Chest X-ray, PA view. Patient: 69 years old, sex M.
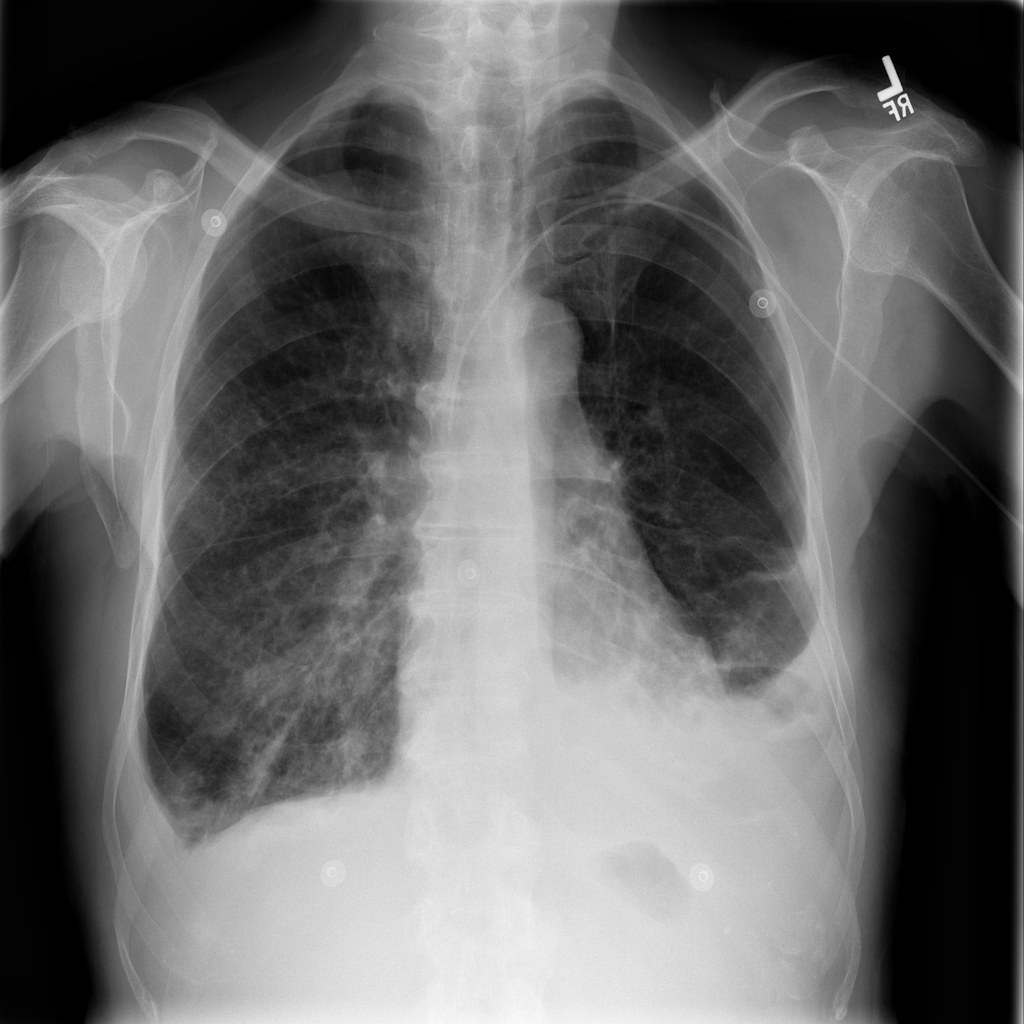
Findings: Atelectasis, Effusion, Infiltration